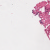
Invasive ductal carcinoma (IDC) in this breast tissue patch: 0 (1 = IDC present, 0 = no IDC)